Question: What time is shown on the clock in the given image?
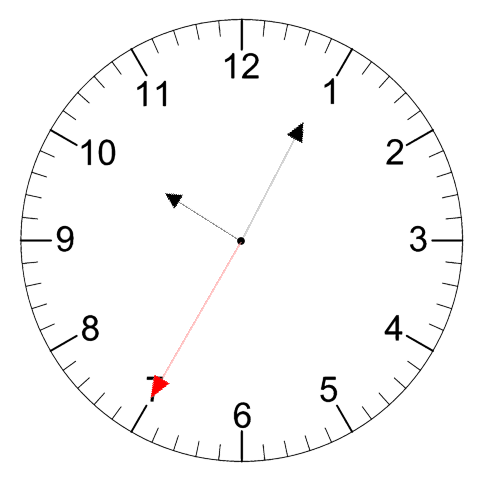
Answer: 10:04:35